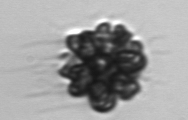
Label: Corymbellus